Question: I have a data.frame with two columns and am using 'aq.plot' from the 'mvoutlier' package, to identify potential outliers in my 2-D dataset. The only problem is I'm not very happy with the "look" of the plots generated and would like to grab the data they are plotting and make the plot in some other software.
For my specific case the plot is generated by,
'''
library('mvoutlier')
data = read.csv(fp, colClasses=c("NULL",NA,NA))
h = aq.plot(data)
'''
the data.frame, 'data' looks like this:
'''
pr tas
1 5.133207 59.24362
2 20.173075 75.81661
3 24.819054 97.31020
4 35.893467 92.11203
5 27.752425 95.70120
6 25.765618 91.14163
7 20.895360 57.30519
8 8.921513 70.31467
9 36.031261 98.24573
10 27.166213 92.79554
11 8.889431 54.48514
12 59.564447 85.69632
13 43.818336 99.36451
14 43.408963 84.23207
15 22.653269 84.89939
16 21.480331 96.18303
17 22.827370 69.97202
18 23.252464 85.08739
19 14.618731 45.30504
20 40.795519 78.56758
21 37.310456 80.30799
22 31.099105 91.31675
23 33.107472 63.07043
24 9.611930 35.62702
'''
And the generated plot looks like this:

So my question is, how can I get the information plotted in the subplot on the top right? By information I mean the x, y coordinates and number associated with each point. It would also be great if there were a way to get the x values at which the two vertical lines are drawn.
I see that the output 'h' from calling the 'aq.plot()' command gives a boolean array stating which points are outliers (TRUE) or not (FALSE) but there appear to be no access to the underlying components of the plot.
Any help would be much appreciated.
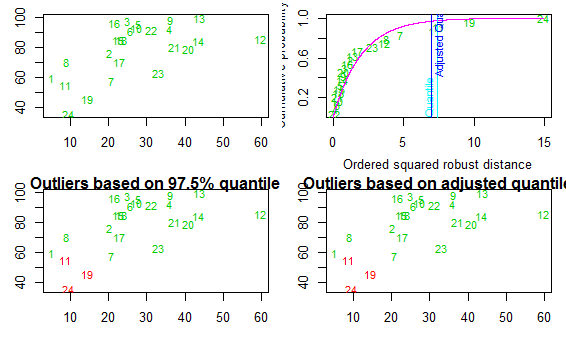
Answer: It's all in the code for 'aq.plot'. Here is the specific code for the plot in the upper right:
'''
plot(s$x, (1:length(dist))/length(dist), col = 3, xlab = "Ordered squared robust distance",
ylab = "Cumulative probability", type = "n")
text(s$x, (1:length(dist))/length(dist), as.character(s$ix),
col = 3, cex = 0.8)
t <- seq(0, max(dist), by = 0.01)
lines(t, pchisq(t, df = ncol(x)), col = 6)
abline(v = delta, col = 5)
text(x = delta, y = 0.4, paste(100 * (pchisq(delta, df = ncol(x))),
"% Quantile", sep = ""), col = 5, pos = 2, srt = 90,
cex = 0.8)
xarw <- arw(x, covr$center, covr$cov, alpha = alpha)
if (xarw$cn < Inf) {
abline(v = xarw$cn, col = 4)
text(x = xarw$cn, y = 0.4, "Adjusted Quantile", col = 4,
pos = 4, srt = 90, cex = 0.8)
}
'''
If you look through the code of the function 'aq.plot', you will see that you can get the x coordinates and the associated observation this way:
'''
covr <- robustbase::covMcd(data, alpha = 1/2)
dist <- mahalanobis(data, center = covr$center, cov = covr$cov)
s <- sort(dist, index = TRUE)
s$x
# 22 4 6 10 21 18 15 5 14
# <PHONE> <PHONE> <PHONE> <PHONE> <PHONE> <PHONE> <PHONE> <PHONE> <PHONE>
# 9 20 3 16 2 13 17 23 12
# <PHONE> <PHONE> <PHONE> <PHONE> <PHONE> <PHONE> <PHONE> 2.<PHONE> 3.<PHONE>
# 8 7 1 11 19
# 4.<PHONE> 5.<PHONE> 7.<PHONE> 7.<PHONE> 10.<PHONE>
'''
Then the y coordinates:
'''
(1:length(dist))/length(dist)
#[1] 0.<PHONE> 0.<PHONE> 0.<PHONE> 0.<PHONE> 0.21739130 0.26086957 0.30434783 0.34782609
#[9] 0.39130435 0.43478261 0.47826087 0.52173913 0.56521739 0.60869565 0.65217391 0.69565217
#[17] 0.73913043 0.78260870 0.82608696 0.86956522 0.91304348 0.95652174 1.<PHONE>
'''
You can rebuild that plot directly using the following code altered from above. Reading through this code and following along as you build the plot should help you see where to find each piece of information. Look to the 'abline' calls for info on the vertical lines, and you'll find the values here 'qchisq(0.975, df = ncol(data))' and here 'arw(data, covr$center, covr$cov, alpha = 0.05)$cn'
'''
plot(s$x, (1:length(dist))/length(dist), col = 3, xlab = "Ordered squared robust distance",
ylab = "Cumulative probability", type = "n")
text(s$x, (1:length(dist))/length(dist), as.character(s$ix),
col = 3, cex = 0.8)
t <- seq(0, max(dist), by = 0.01)
lines(t, pchisq(t, df = ncol(data)), col = 6)
abline(v = qchisq(0.975, df = ncol(data)), col = 5)
text(x = qchisq(0.975, df = ncol(data)),
y = 0.4, paste(100 * (pchisq(qchisq(0.975, df = ncol(data)), df = ncol(data))),
"% Quantile", sep = ""), col = 5, pos = 2, srt = 90,
cex = 0.8)
xarw <- arw(data, covr$center, covr$cov, alpha = 0.05)
if (xarw$cn < Inf) {
abline(v = xarw$cn, col = 4)
text(x = xarw$cn, y = 0.4, "Adjusted Quantile", col = 4,
pos = 4, srt = 90, cex = 0.8)
}
'''